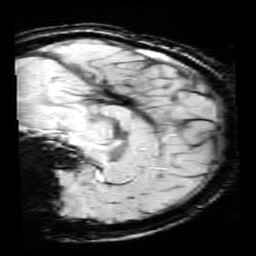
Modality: SWI
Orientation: sagittal
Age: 11
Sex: male
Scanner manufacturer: siemens
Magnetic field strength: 3 T
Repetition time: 0.027 s
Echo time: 0.02 s